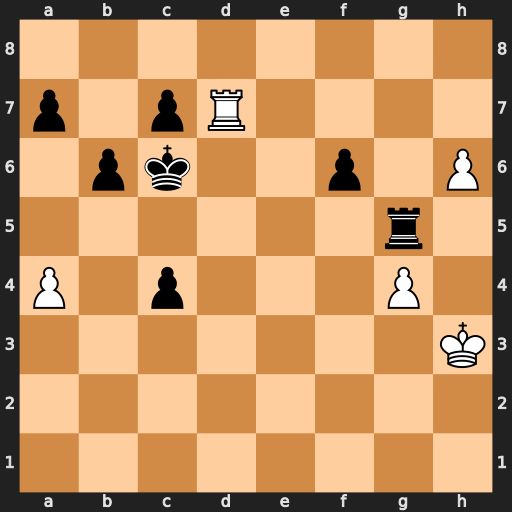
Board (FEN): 8/p1pR4/1pk2p1P/6r1/P1p3P1/7K/8/8
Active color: w
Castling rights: -
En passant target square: -
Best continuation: h7 Kxd7 h8=Q